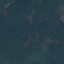
Label: Forest